Question: i am trying to 'clone' an element and delete old, i want to do this because I have a z-index problem in IE and will do it using conditional comments:
'''
<!--[if lte IE 7]>
<script type="text/javascript">
$(document).ready(function() {
var callCenter = $('#callCenter').html();
alert(callCenter);
$('#callCenter').remove();
$('body').prepend("<div id='callCenter'>"+callCenter+"</div>");
});
</script>
<![endif]-->
'''
the problem is that the alert shows something like (without "" )

So the clasenames are kind of lost
'<span class=clasname>' instead of '<span class="clasname">'
-EDIT-
Trying with
'''
<!--[if lte IE 7]>
<script type="text/javascript">
$(document).ready(function() {
$('#callCenter').prependTo('body');
});
</script>
<![endif]-->
'''
is this a internet explorer thing?
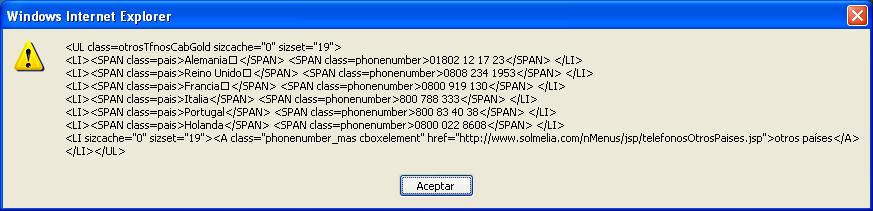
Answer: This should work.
'''
<!--[if lte IE 7]>
<script type="text/javascript">
$(document).ready(function() {
var callCenter = $('#callCenter').remove().prependTo(document.body);
});
</script>
<![endif]-->
'''